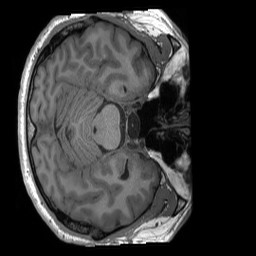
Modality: T1w
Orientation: axial
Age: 49
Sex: male
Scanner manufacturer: siemens
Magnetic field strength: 3 T
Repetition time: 2.4 s
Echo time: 0.00224 s